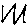
Label: zigzag